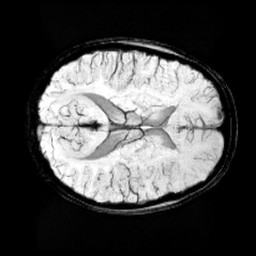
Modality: minIP
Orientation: axial
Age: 11
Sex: male
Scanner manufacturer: siemens
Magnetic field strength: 3 T
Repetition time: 0.027 s
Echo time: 0.02 s